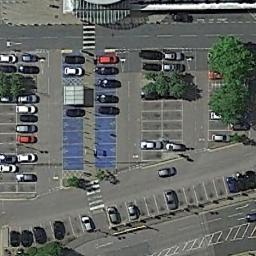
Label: parking_lot